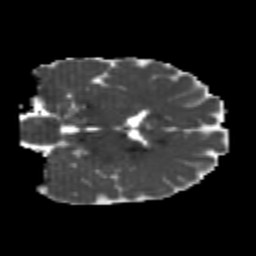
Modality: MD
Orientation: coronal
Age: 21
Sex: female
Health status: healthy
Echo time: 0.074 s